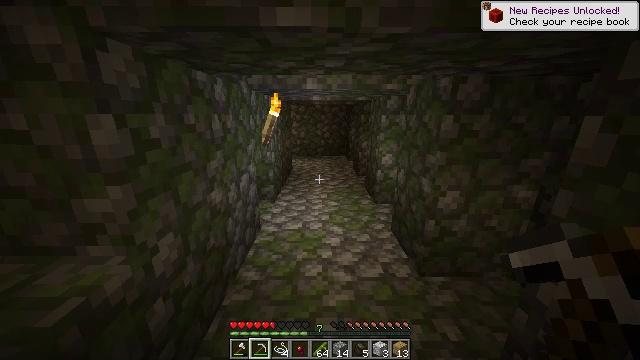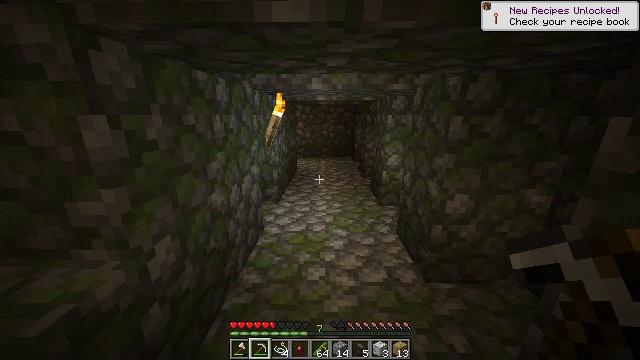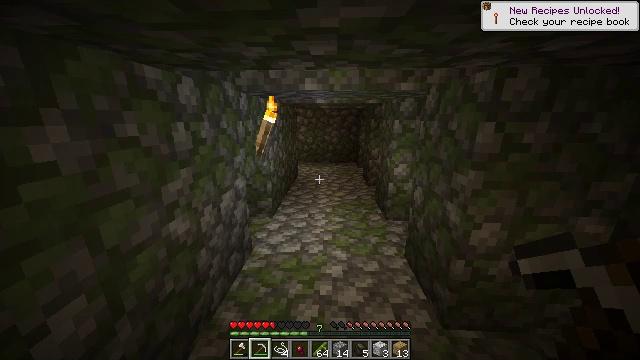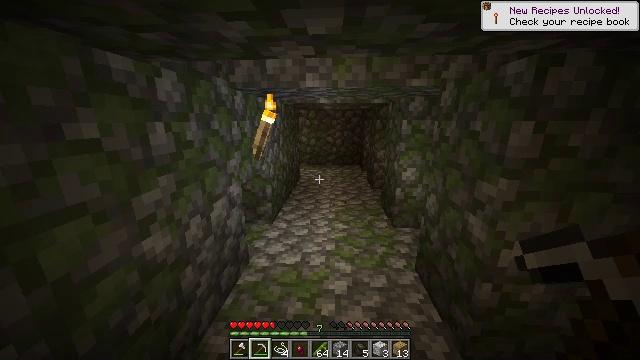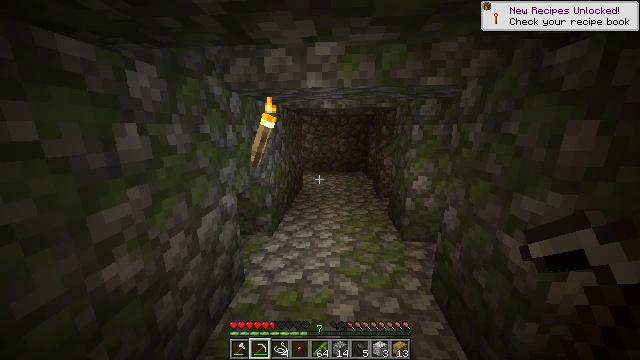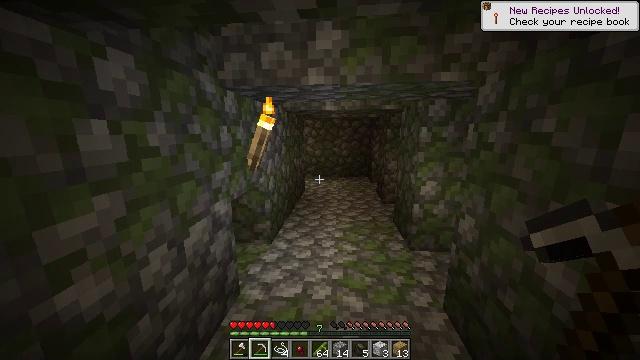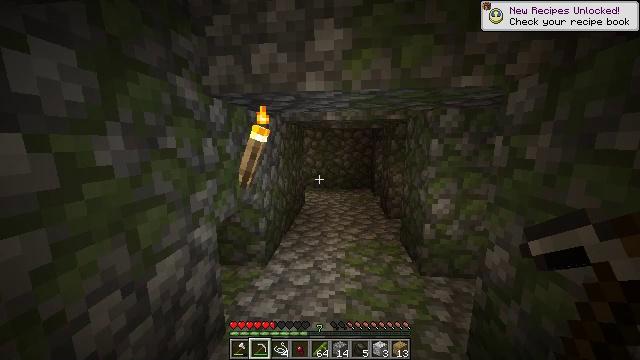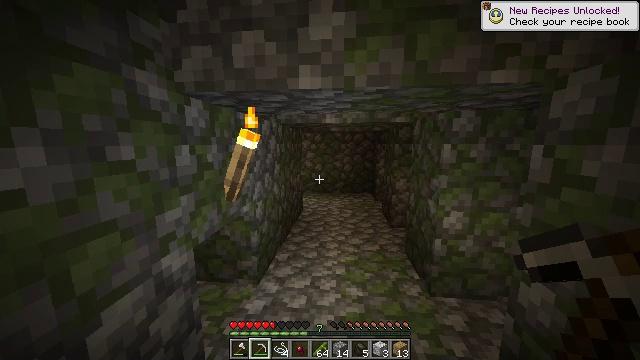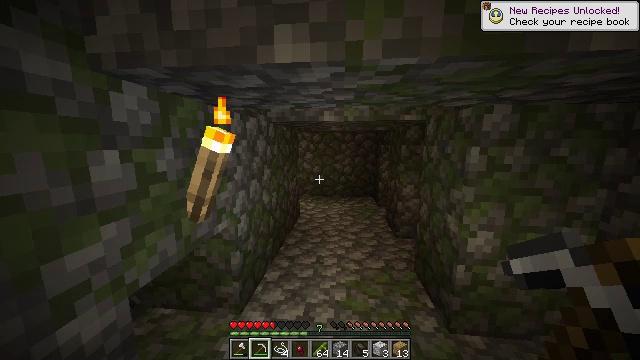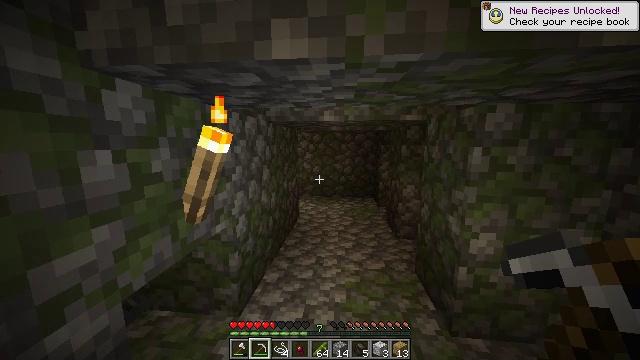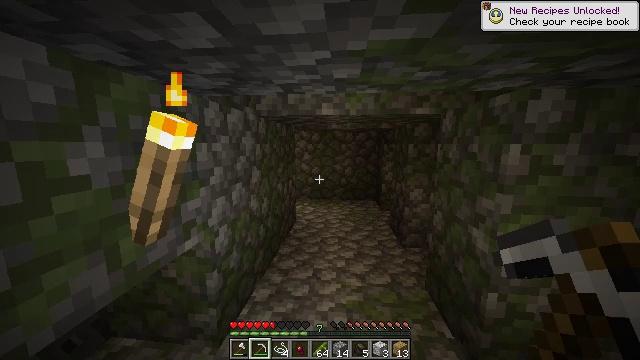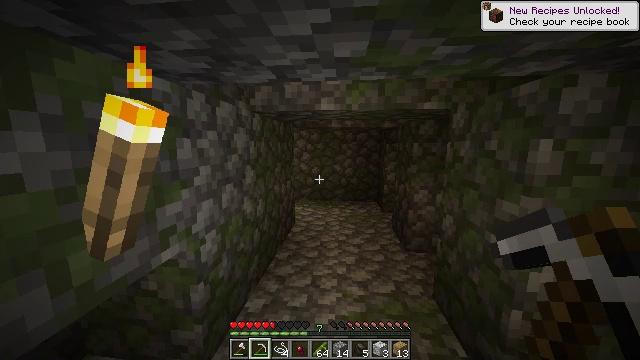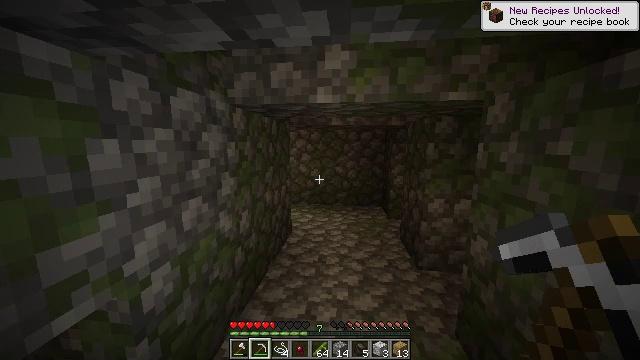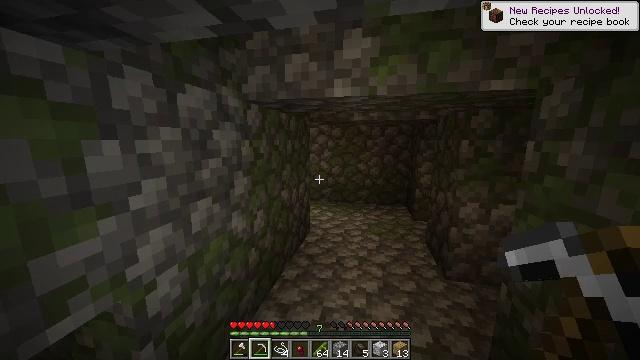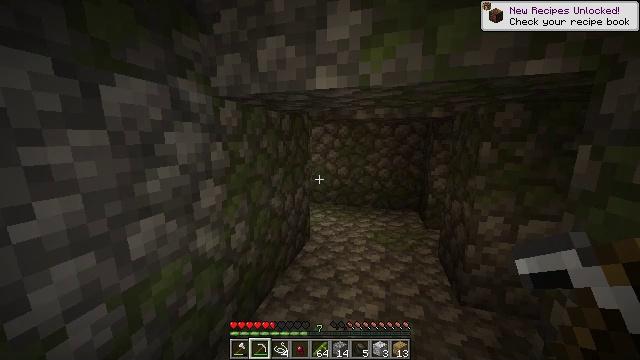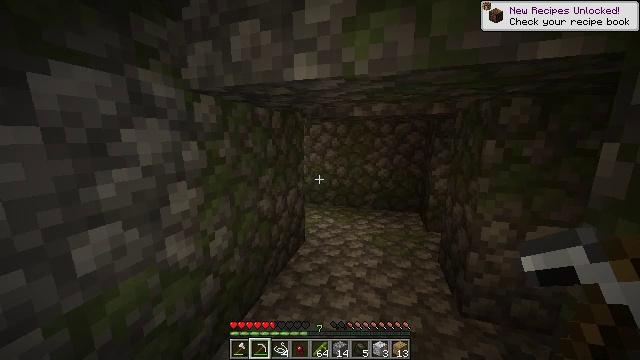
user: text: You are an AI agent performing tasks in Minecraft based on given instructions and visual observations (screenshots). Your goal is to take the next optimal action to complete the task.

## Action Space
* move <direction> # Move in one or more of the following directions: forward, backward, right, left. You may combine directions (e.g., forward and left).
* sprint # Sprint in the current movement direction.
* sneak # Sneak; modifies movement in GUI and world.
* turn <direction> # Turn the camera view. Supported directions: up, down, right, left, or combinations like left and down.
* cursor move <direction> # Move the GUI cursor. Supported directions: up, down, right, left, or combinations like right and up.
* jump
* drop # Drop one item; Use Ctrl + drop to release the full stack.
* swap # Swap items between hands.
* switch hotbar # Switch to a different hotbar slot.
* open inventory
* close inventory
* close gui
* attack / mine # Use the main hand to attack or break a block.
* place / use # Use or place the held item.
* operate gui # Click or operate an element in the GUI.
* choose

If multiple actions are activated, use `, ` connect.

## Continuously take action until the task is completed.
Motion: motion action
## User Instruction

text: Use fuel in the furnace to cook salmon.
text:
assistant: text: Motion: move forward, sprint, turn left
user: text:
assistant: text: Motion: move forward, sprint, turn left
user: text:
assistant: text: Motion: move forward, sprint
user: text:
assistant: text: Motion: move forward, sprint, turn left and up
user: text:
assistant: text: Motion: move forward, sprint, turn up
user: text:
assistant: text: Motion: move forward, sprint, turn up
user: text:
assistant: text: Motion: move forward, sprint
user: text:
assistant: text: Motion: move forward, sprint
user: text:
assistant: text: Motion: move forward, sprint
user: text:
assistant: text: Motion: move forward, sprint
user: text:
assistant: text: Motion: move forward, sprint
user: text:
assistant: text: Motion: move forward and move right, sprint
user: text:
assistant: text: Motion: move forward and move right, sprint, turn left and down
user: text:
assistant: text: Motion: move forward and move right, sprint, turn left
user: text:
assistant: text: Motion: move forward and move right, sprint
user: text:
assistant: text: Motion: move forward, sprint
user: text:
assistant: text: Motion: move forward, sprint
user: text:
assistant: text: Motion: move forward, sprint, turn left
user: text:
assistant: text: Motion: move forward, sprint, turn left
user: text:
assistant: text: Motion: move forward, sprint, turn left
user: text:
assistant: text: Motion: move forward, sprint, turn left
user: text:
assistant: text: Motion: move forward and move right, sprint, turn left
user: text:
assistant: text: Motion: move forward and move right, sprint, turn left
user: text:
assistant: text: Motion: move forward, sprint
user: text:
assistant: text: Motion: move forward and move right, sprint
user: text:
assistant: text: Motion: move forward and move right, sprint
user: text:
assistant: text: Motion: move forward and move right, sprint, turn left
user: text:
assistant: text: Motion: move forward and move right, sprint, turn left
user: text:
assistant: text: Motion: move forward and move right, sprint, turn left
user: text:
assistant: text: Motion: move forward and move right, sprint, turn left